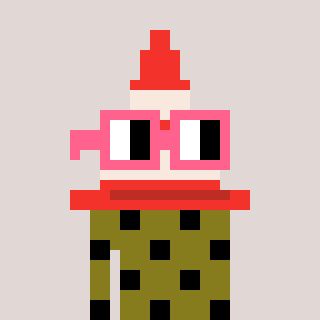
a pixel art character with square pink glasses, a cone-shaped head and a gunk-colored body on a warm background